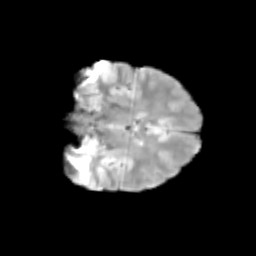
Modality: T2w
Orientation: coronal
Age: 12
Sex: male
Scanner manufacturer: siemens
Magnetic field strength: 3 T
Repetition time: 3.8 s
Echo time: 0.07 s